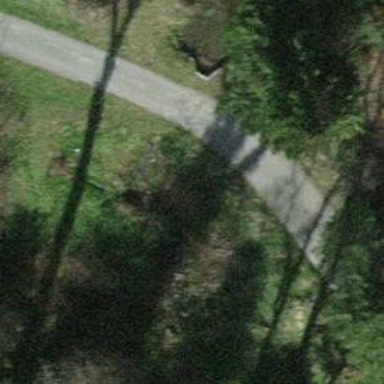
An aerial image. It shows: Culvert tunnel.